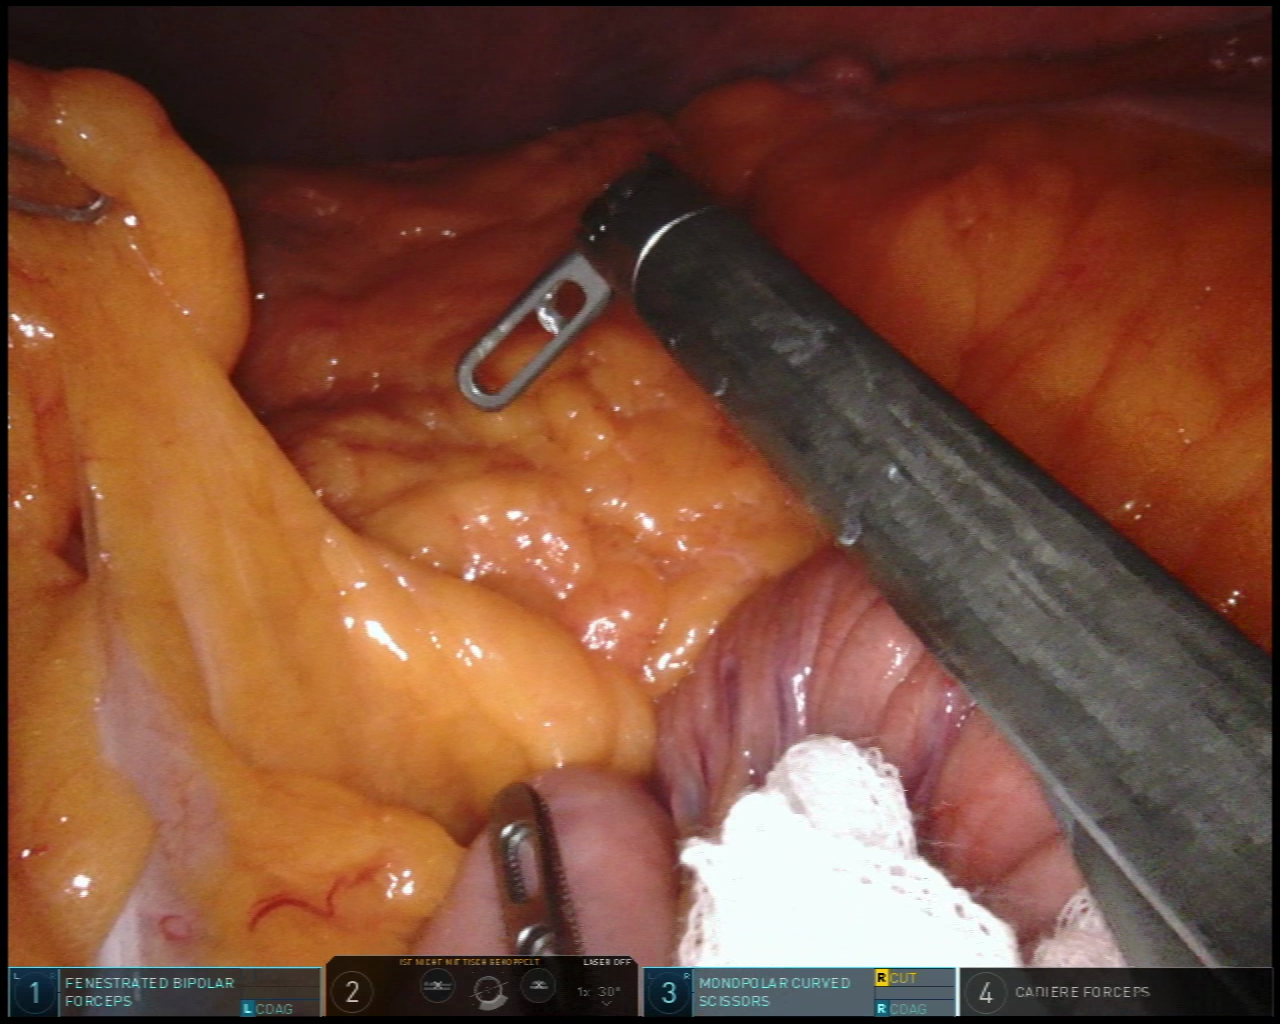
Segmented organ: small_intestine
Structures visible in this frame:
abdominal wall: yes
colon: yes
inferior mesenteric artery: no
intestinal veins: no
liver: no
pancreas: no
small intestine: yes
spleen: no
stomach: no
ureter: no
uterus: no
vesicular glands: no